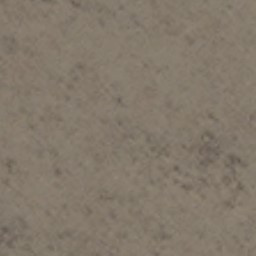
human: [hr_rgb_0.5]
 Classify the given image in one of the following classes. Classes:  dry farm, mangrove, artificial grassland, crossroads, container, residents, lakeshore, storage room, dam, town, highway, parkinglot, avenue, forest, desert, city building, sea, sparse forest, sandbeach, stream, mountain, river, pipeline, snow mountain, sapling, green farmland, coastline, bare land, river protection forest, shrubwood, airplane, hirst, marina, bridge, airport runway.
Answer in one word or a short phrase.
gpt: bare land